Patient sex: M
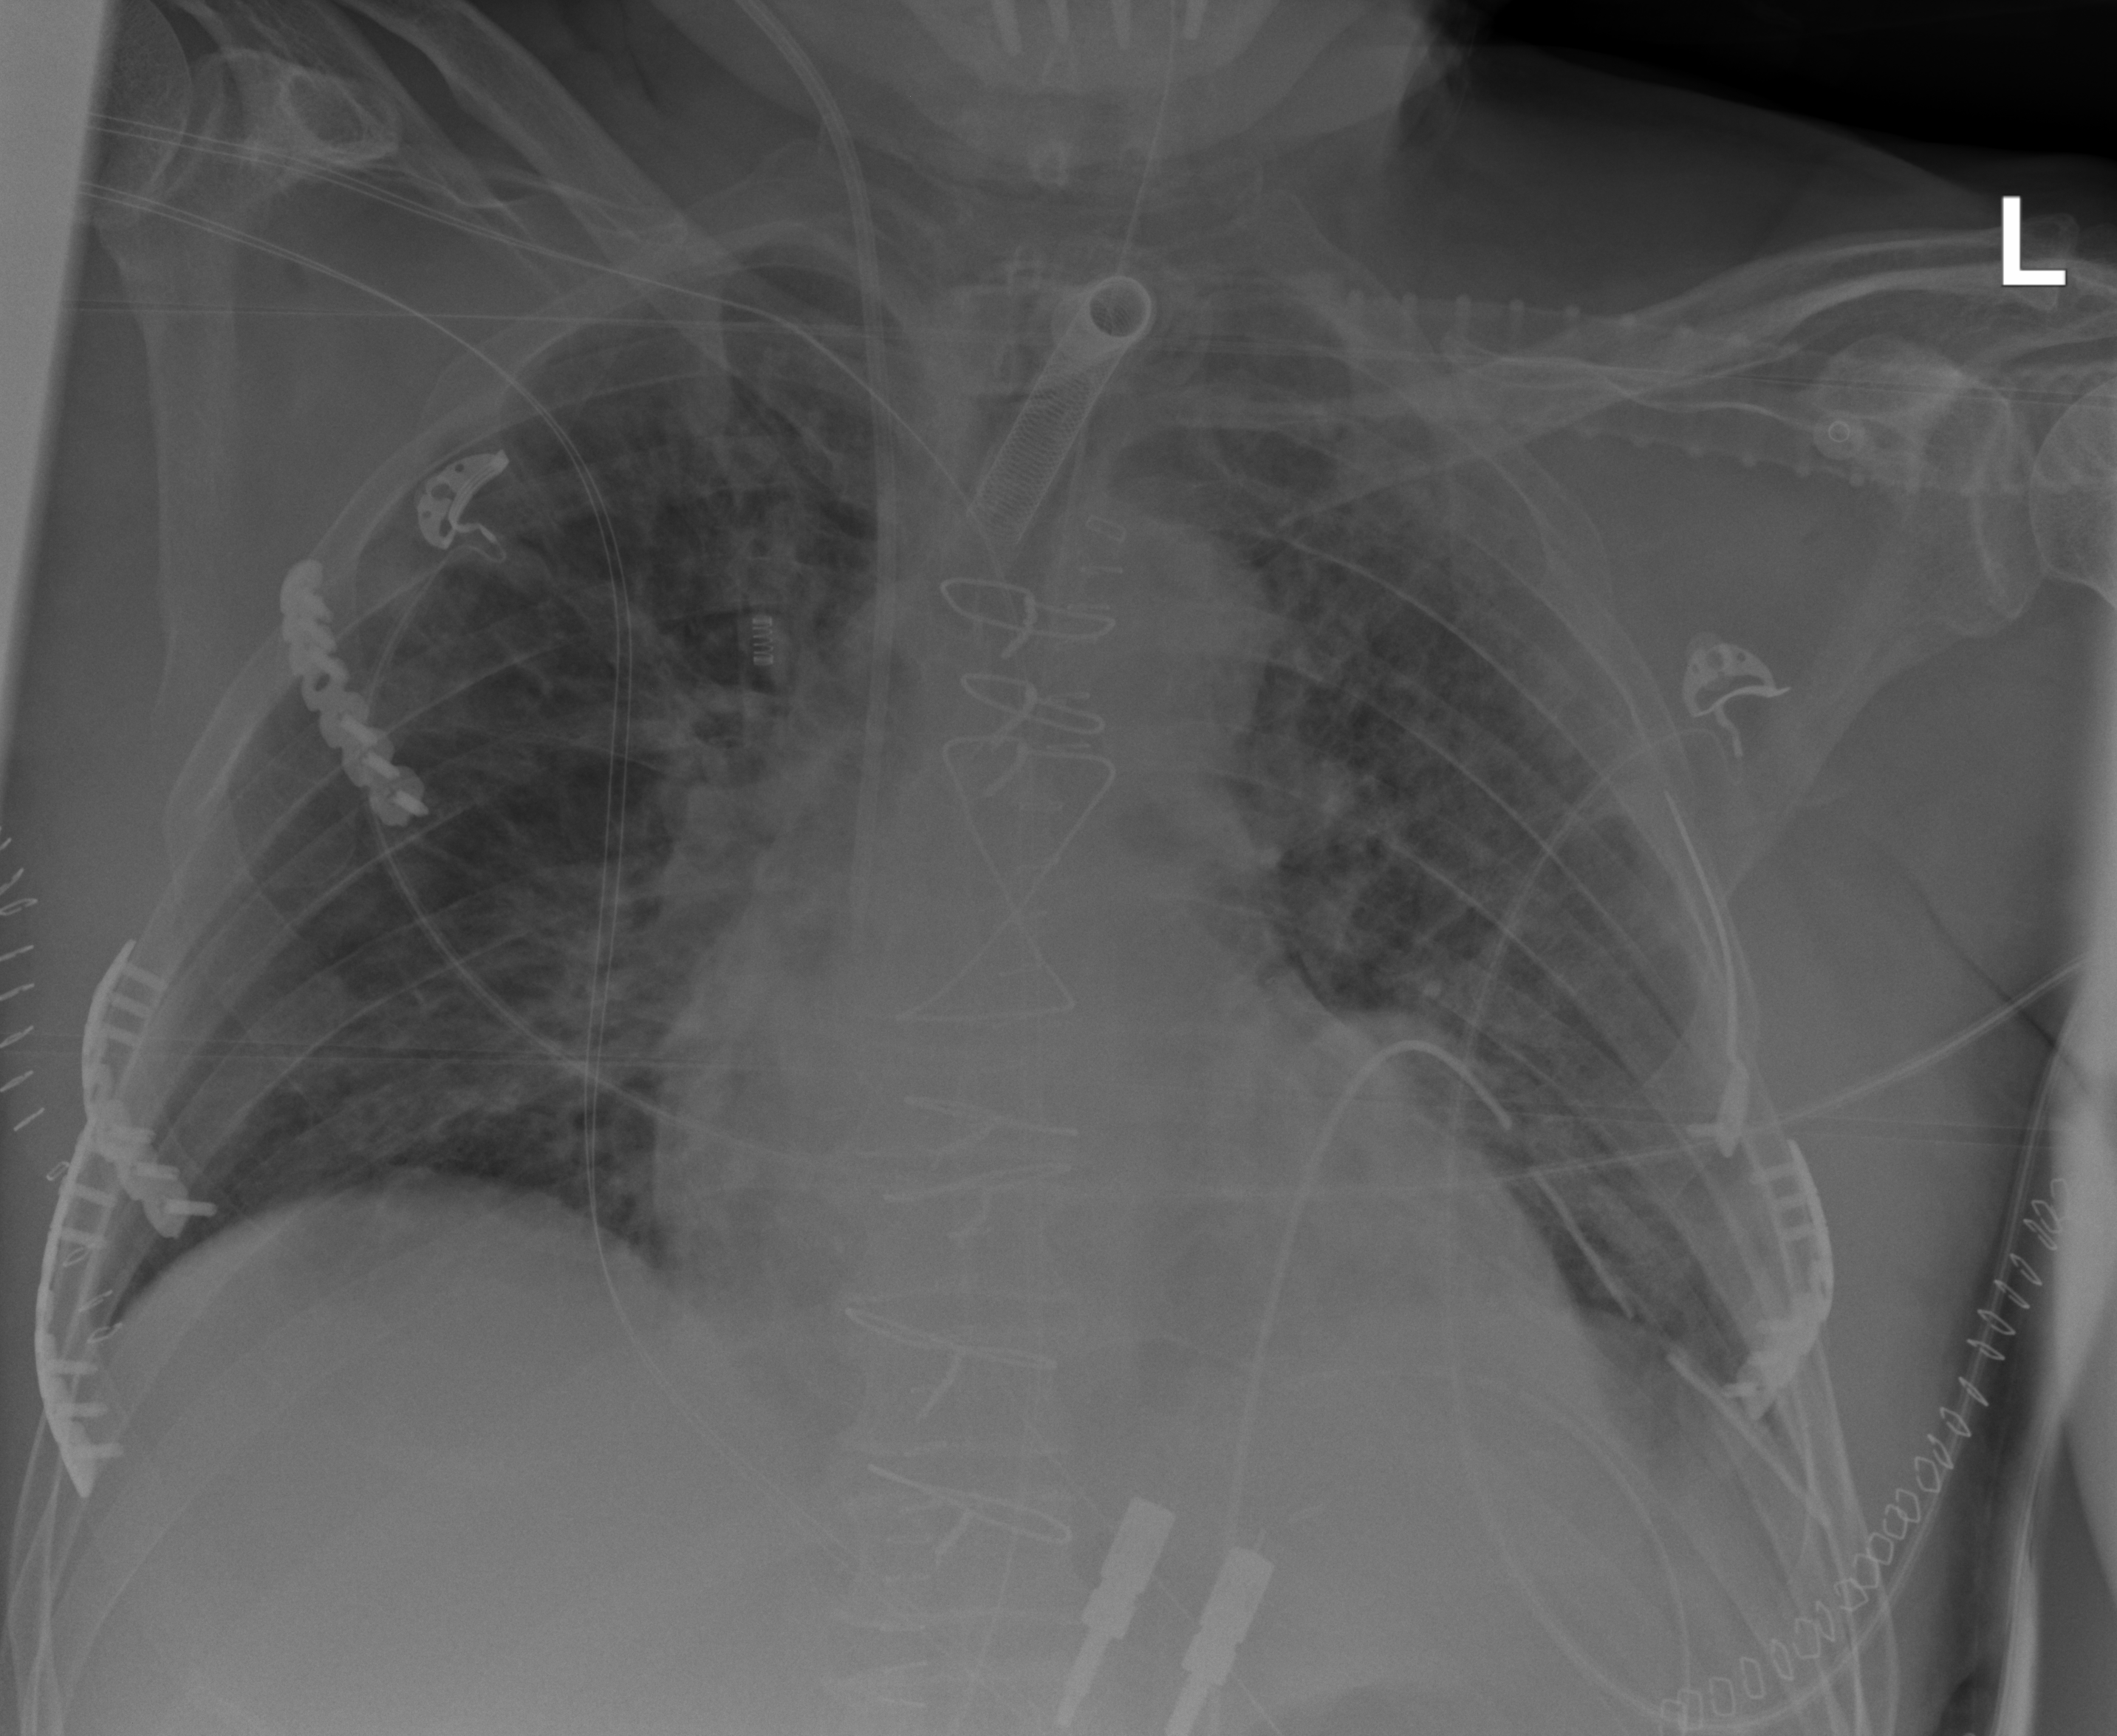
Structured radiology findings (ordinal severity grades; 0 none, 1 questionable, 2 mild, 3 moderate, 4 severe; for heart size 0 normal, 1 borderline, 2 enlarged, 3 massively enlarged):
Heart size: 2
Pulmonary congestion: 2
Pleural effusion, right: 0
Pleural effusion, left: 1
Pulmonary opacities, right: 0
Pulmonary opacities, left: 0
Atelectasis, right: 2
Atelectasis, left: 2